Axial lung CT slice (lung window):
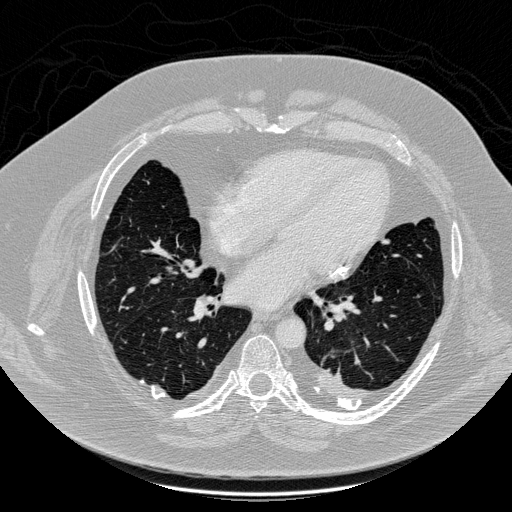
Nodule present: no